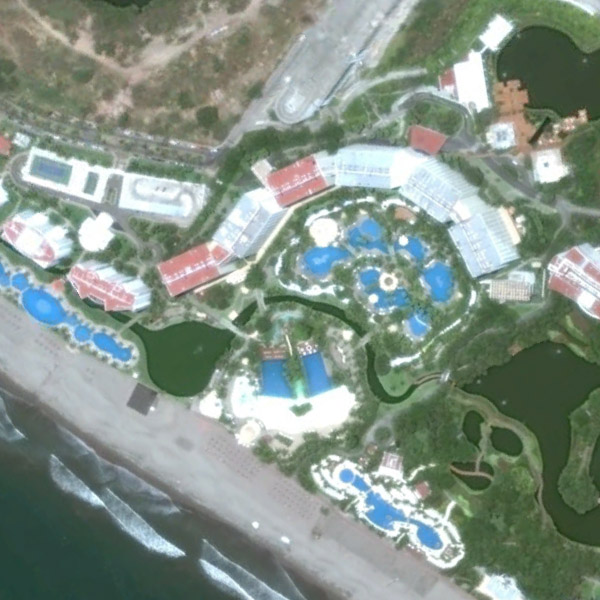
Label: Resort